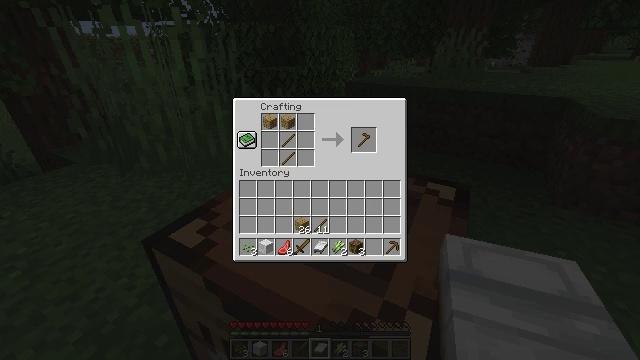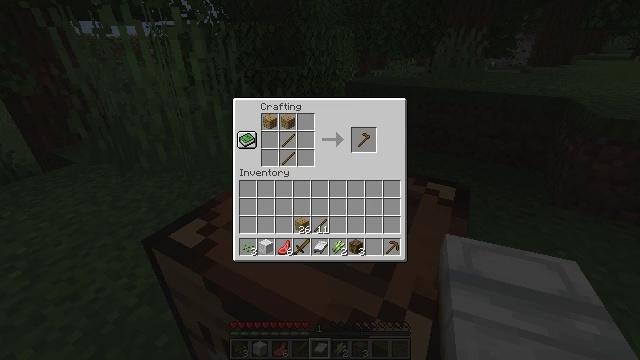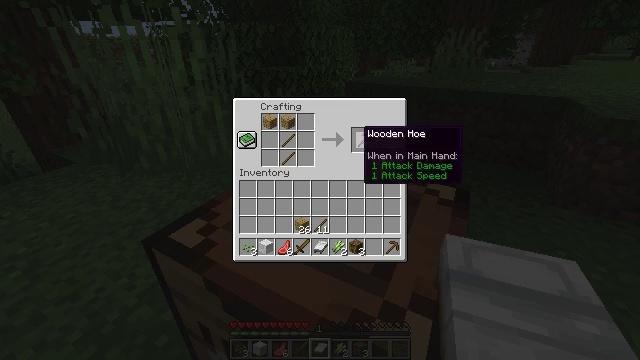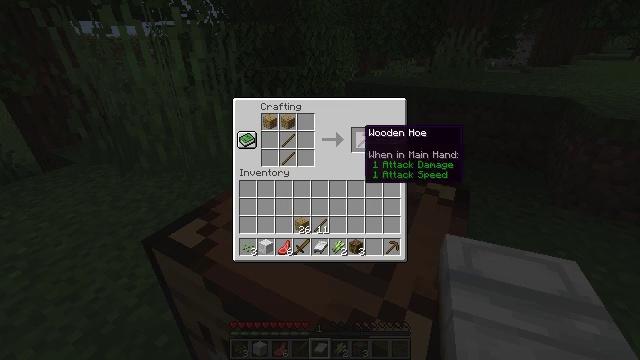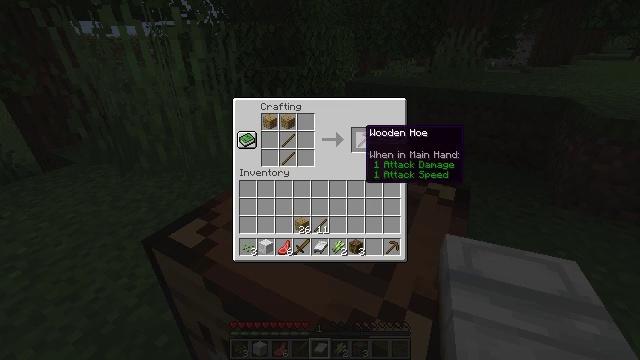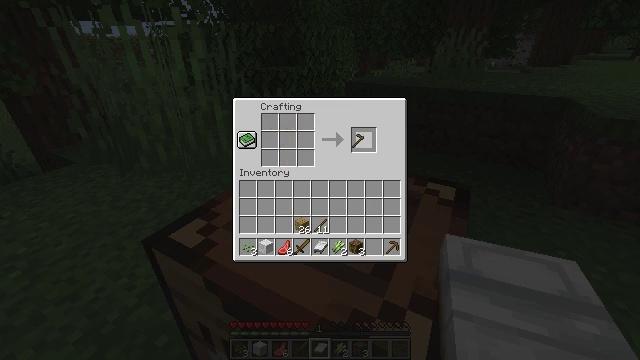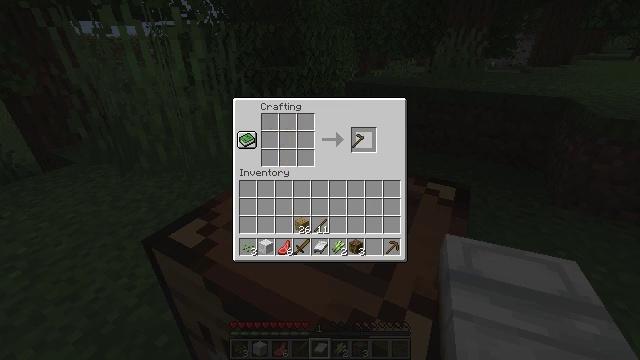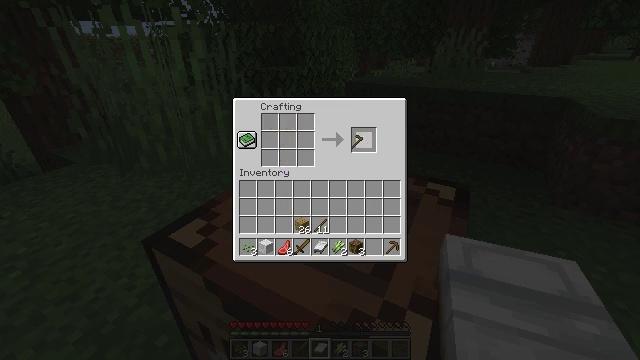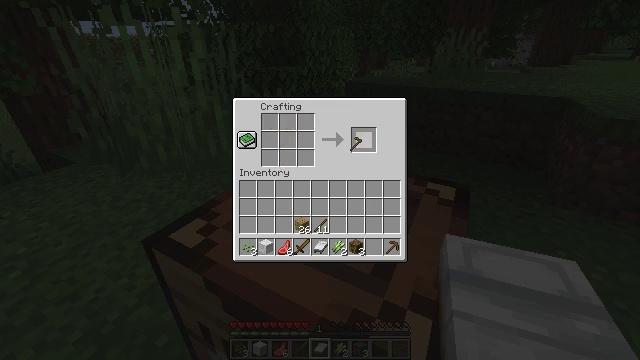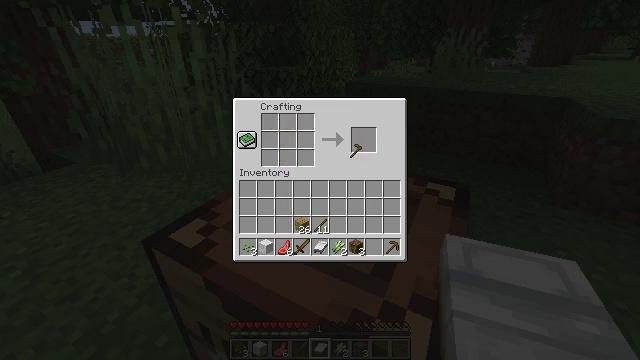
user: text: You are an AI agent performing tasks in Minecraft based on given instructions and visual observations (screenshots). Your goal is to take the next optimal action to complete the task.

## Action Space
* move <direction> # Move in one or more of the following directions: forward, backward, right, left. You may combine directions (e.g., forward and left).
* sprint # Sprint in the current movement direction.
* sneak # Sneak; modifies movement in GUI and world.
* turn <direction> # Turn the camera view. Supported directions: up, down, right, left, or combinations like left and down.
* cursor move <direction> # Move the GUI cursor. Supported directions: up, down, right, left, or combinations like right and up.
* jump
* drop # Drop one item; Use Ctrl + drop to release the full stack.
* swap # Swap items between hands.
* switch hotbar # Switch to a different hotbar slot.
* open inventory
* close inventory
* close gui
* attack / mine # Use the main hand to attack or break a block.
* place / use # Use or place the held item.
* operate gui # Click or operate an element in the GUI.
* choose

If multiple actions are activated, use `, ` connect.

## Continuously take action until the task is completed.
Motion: motion action
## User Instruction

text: Create a wooden hoe on the crafting table.
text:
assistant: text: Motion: no_op
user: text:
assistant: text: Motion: no_op
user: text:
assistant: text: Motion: no_op
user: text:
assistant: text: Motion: no_op
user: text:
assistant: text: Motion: operate gui
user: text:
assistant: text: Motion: operate gui
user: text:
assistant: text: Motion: operate gui
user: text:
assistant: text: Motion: operate gui
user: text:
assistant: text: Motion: cursor move down
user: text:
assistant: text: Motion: no_op